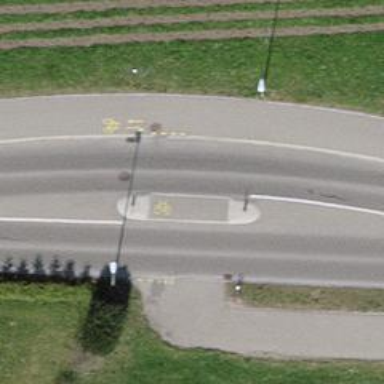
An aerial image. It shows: Asphalt path with crossing.